Question: I'm using the entity framework 6.1.3 with Oracle ManagedDataAccess 12.1.022 and Oracle.managedDataAccess.EntityFramework 12.1.022 (NuGet Packages)(Fig 1). My project is a database first and imports the model to '.edmx' file running T4 code.
Fig 1.
The database uses 'varchar2' columns and the '.edmx' file recognizes them as NonUnicode. (Fig 2 & 3)
Fig 2.
<URL>
Fig 3.
<URL>
When running a query, I get an oracle error 'ORA-12704: character set mismatch'. This is the query:
'''
var emp2 = db.EMPLOYEEs
.Where(s => s.FIRST_NM.ToUpper().StartsWith(term.ToUpper()) || s.LAST_NM.ToUpper().StartsWith(term.ToUpper()))
.Select(c => new
{
label = c.FIRST_NM + " " + c.LAST_NM,
value = c.FIRST_NM + " " + c.LAST_NM
});
'''
Using '.ToTraceString()' I can see that the sql being sent is:
'''
SELECT
1 AS "C1",
((((CASE WHEN ("Extent1"."FIRST_NM" IS NULL) THEN N'' /* Unicode here for null value */
ELSE "Extent1"."FIRST_NM" END)||(' ')))||(CASE WHEN ("Extent1"."LAST_NM" IS NULL) THEN N''
ELSE "Extent1"."LAST_NM" END)) AS "C2",
((((CASE WHEN ("Extent1"."FIRST_NM" IS NULL) THEN N'' ELSE "Extent1"."FIRST_NM" END)||(' ')))||(CASE WHEN ("Extent1"."LAST_NM" IS NULL) THEN N'' ELSE "Extent1"."LAST_NM" END)) AS "C3"
FROM "RISKMGMT"."EMPLOYEE" "Extent1"
WHERE ((( NVL(INSTR(UPPER("Extent1"."FIRST_NM"), UPPER(:p__linq__0)), 0) ) = 1) OR (( NVL(INSTR(UPPER("Extent1"."LAST_NM"), UPPER(:p__linq__1)), 0) ) = 1))
/** parameters **/
p__linq__0[System.String] = j
/** parameters **/
p__linq__1[System.String] = j
'''
The 'N''' portion of the select clause causes the error. If I remove the 'N', the query will work. I've found through searching that this was an issue in EF4 but nothing currently. Any idea why this is happening and a way to fix it so the produced SQL will not be Unicode?
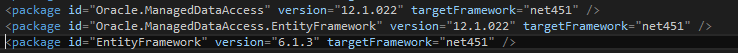
Answer: I was able to fix the issue by splitting the query into two different pieces and adding a '.ToArray()' at the end of the first 'where' clause. I wanted to return a JSON object so this is my solution.
'''
db.EMPLOYEEs
.Where(s => s.FIRST_NM.ToUpper().StartsWith(term.ToUpper())
|| s.LAST_NM.ToUpper().StartsWith(term.ToUpper()))
.ToArray();
'''
then formating the JSON object:
'''
return Json(matching.Select(m => new
{
id = m.EMPLID,
value = m.FIRST_NM + " " + m.LAST_NM,
label = String.Concat(m.FIRST_NM, " ", m.LAST_NM),
}), JsonRequestBehavior.AllowGet);
'''